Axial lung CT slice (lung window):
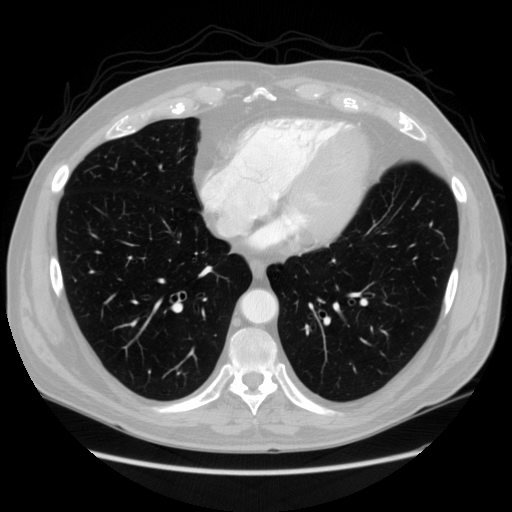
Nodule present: no